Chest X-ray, PA view. Patient: 37 years old, sex F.
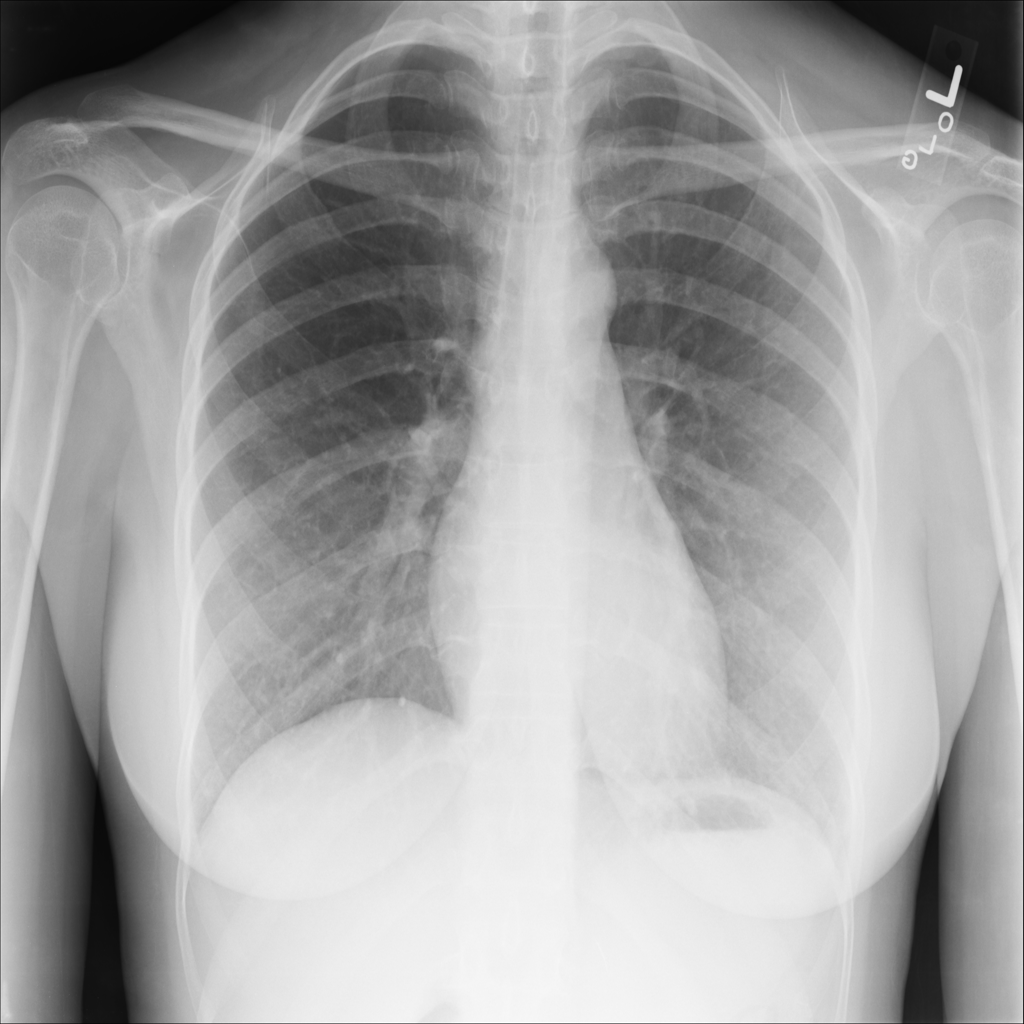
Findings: No Finding